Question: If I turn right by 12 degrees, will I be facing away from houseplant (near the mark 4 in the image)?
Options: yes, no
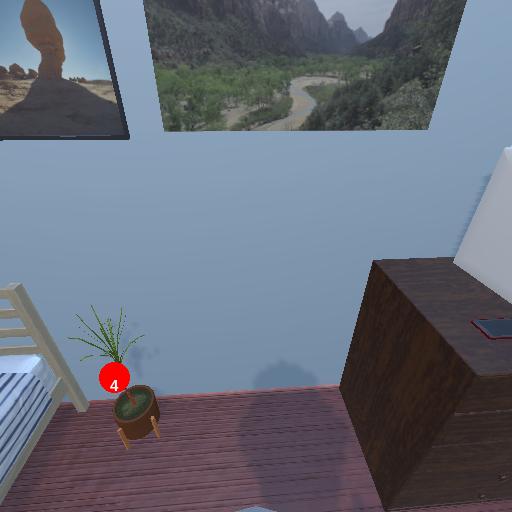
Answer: yes